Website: bh-photo
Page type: address-validator
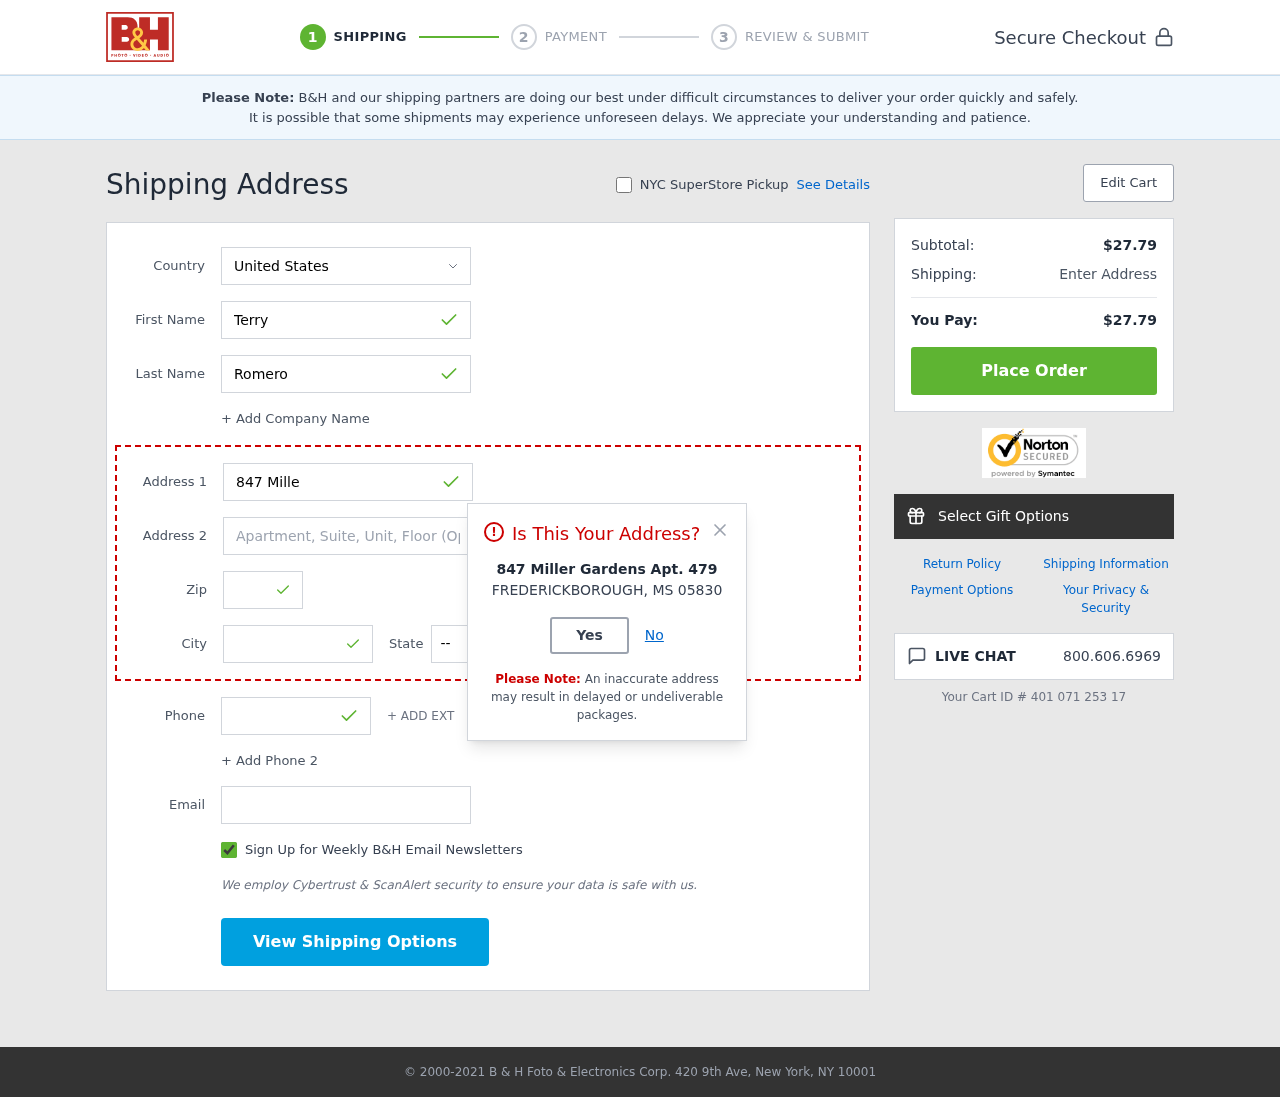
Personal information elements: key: PII_CITY
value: Frederickborough
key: PII_COUNTRY
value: United States
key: PII_EMAIL
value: terryromero@yahoo.com
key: PII_FIRSTNAME
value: Terry
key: PII_LASTNAME
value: Romero
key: PII_PHONE
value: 5959212942
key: PII_POSTCODE
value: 05830
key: PII_STATE_ABBR
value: MS
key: PII_STREET
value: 847 Miller Gardens Apt. 479
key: PII_CITY_MODAL
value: FREDERICKBOROUGH
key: PII_POSTCODE_FULL
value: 05830
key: PII_POSTCODE_NUMERIC
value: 5830
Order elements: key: ORDER_SUBTOTAL
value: $27.79
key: ORDER_TOTAL
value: $27.79
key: ORDER_ID
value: Your Cart ID # 401 071 253 17